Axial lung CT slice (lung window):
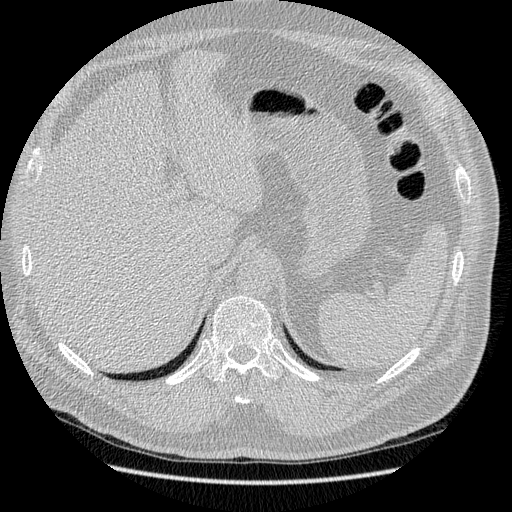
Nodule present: no